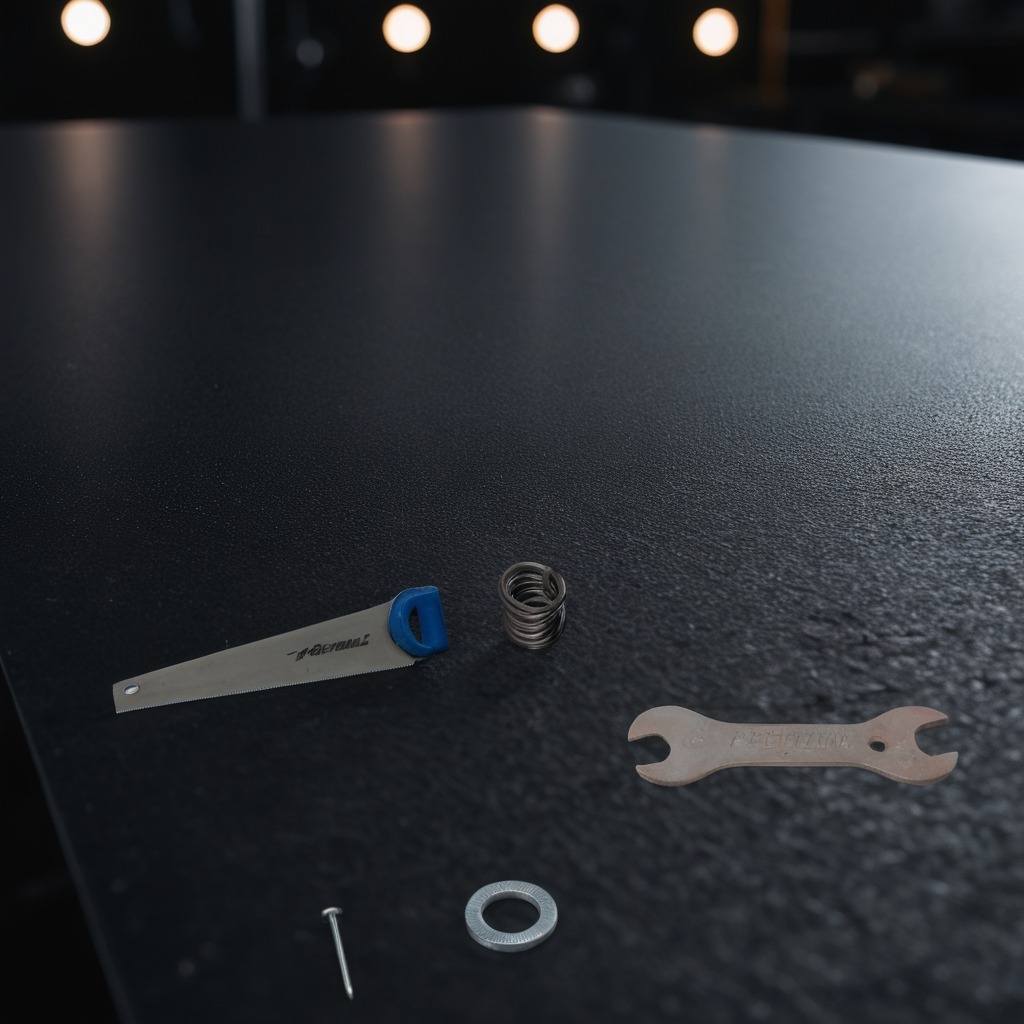
A flat metal washer, an iron nail, a coiled metal spring, a handheld metal saw, and a wrench are lying on the clean granite tabletop inside a workshop at night.